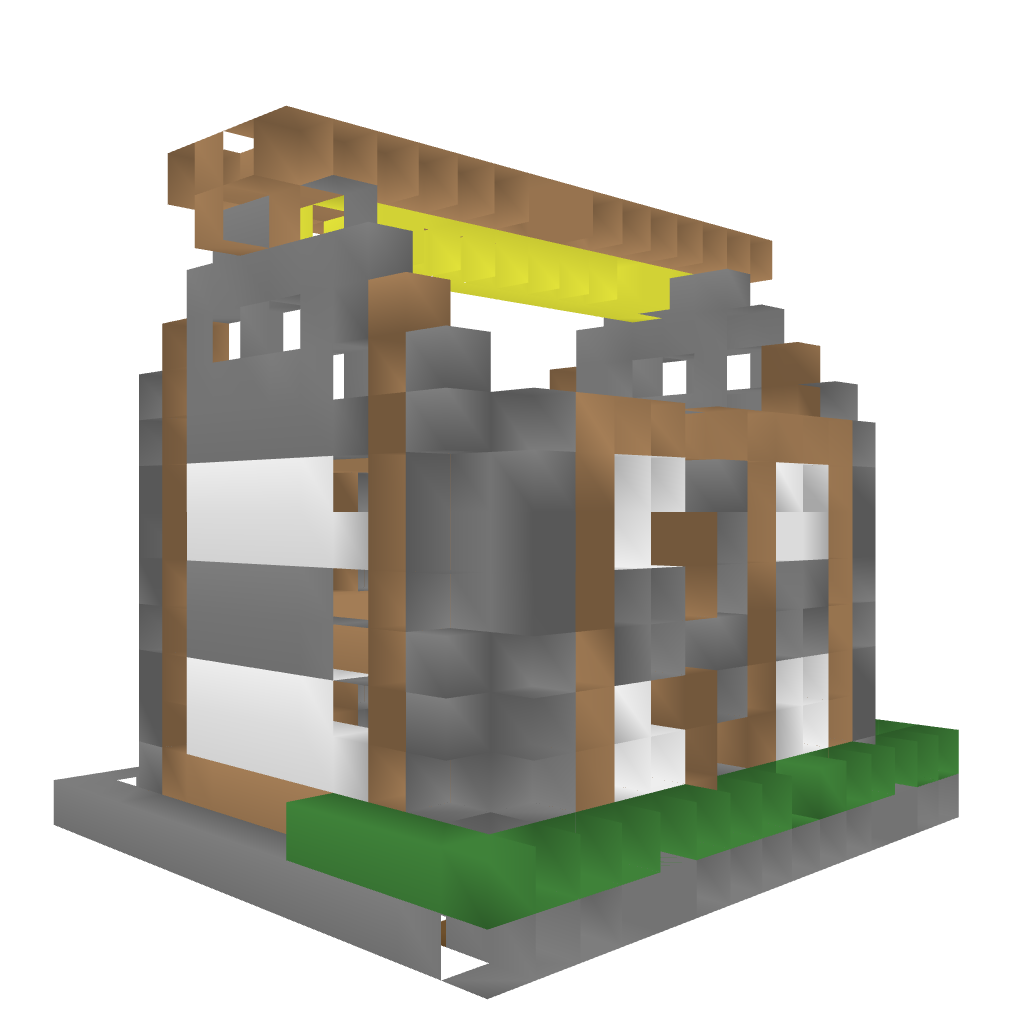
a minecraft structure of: Medieval Style House IV